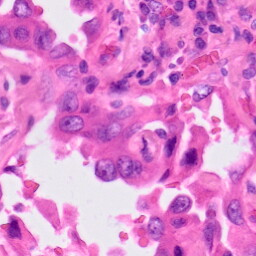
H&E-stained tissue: Lung